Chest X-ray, PA view. Patient: 39 years old, sex F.
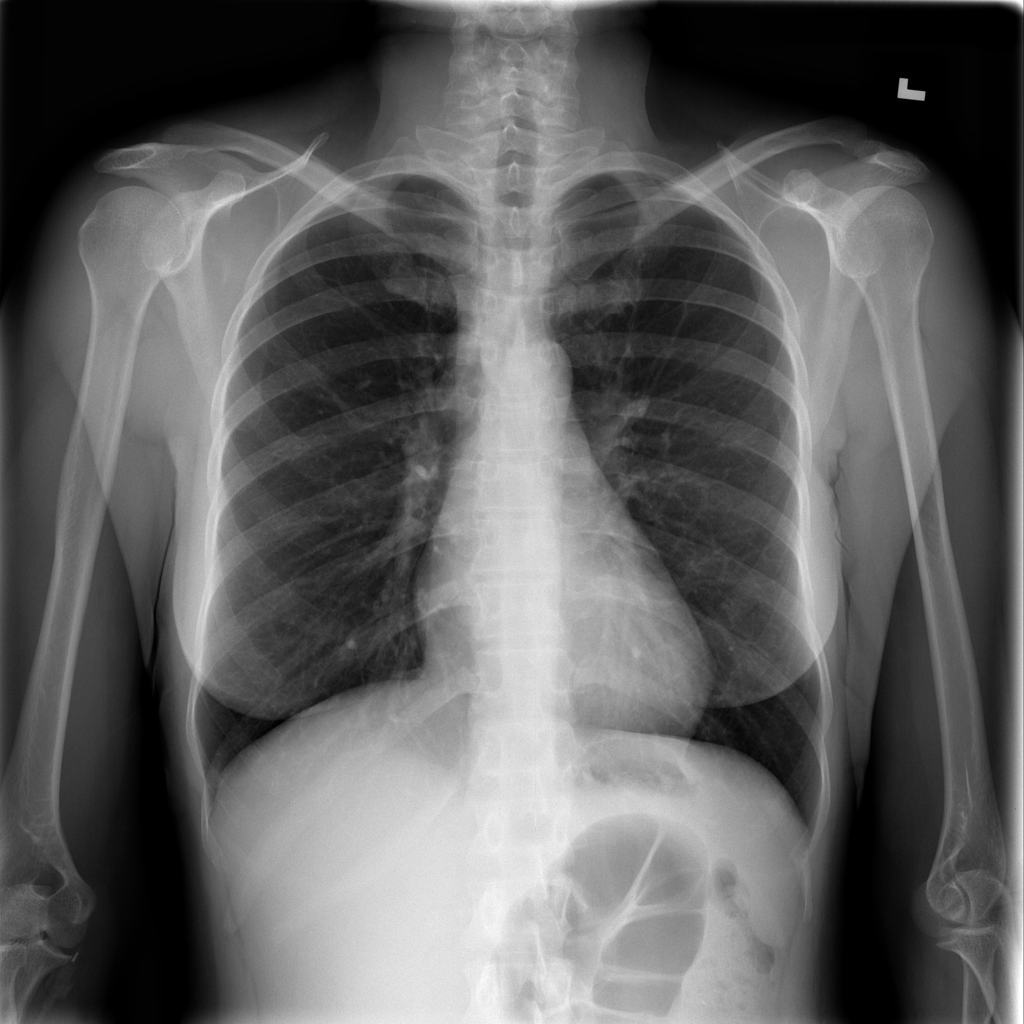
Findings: No Finding